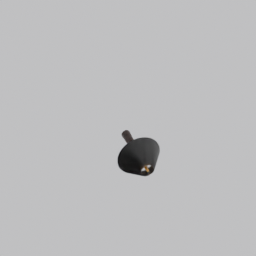
Label: lighting